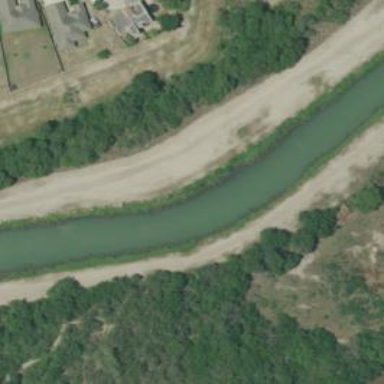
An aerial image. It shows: Beautiful river scene.